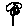
Label: flower